Question: With HTML5 '<canvas>' elements, it is possible to use one canvas to mask another. For example, the following code will take the top canvas, use the alpha of the middle canvas and dump the result to the bottom canvas:
html:
'''
<body style="background-color:#333;">
<img id="SourceImage" src="Src.png" style="display:none">
<img id="MaskImage" src="Mask.png" style="display:none">
<div><canvas id="cSrc"></canvas></div>
<div><canvas id="cMask"></canvas></div>
<div><canvas id="cDest"></canvas></div>
'''
javascript:
'''
var objSrc = document.getElementById('cSrc').getContext('2d');
var objMask = document.getElementById('cMask').getContext('2d');
var objDest = document.getElementById('cDest').getContext('2d');
objSrc.drawImage(document.getElementById("SourceImage"),0,0);
objMask.drawImage(document.getElementById("MaskImage"),0,0);
var imgs = objSrc.getImageData(0, 0, 300, 150);
var imga = objMask.getImageData(0, 0, 300, 150);
var pix = imgs.data;
var pixa = imga.data;
for (var i = 0, n = pix.length; i < n; i += 4) {
pix[i+3] = pixa[i+3];
}
objDest.putImageData(imgs, 0, 0);
'''
Result:

How would I go about doing the same thing in Kineticjs? For instance, is there any way to to use one 'Kinetic.Layer' as a mask for another 'Kinetic.Layer' and then dump the results to a visible 'Kinetic.Layer'? I looked at the 'clip(clip)' method, but it seems to be more for cutting rectangular holes in a canvas (possible for cropping?).
Thoughts?
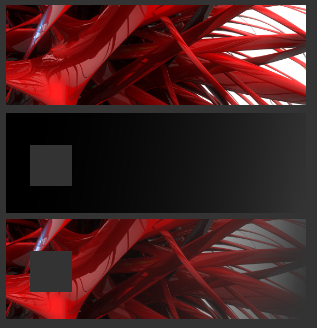
Answer: Use offscreen html canvas(s) to do you alpha blending (as you've done above).
Then use your #objDest as the source for a Kinetic.Image.
'''
var image1=new Kinetic.Image({
image:objDest,
...
});
'''